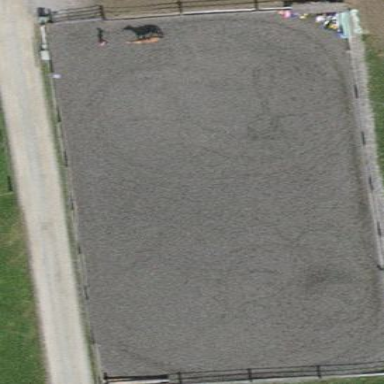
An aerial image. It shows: Equestrian pitch for leisure land use.